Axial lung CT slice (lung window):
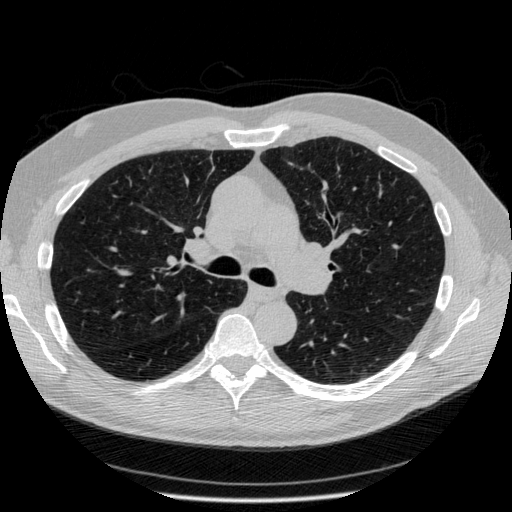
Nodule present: no